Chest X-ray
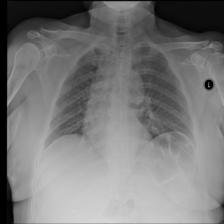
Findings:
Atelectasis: negative
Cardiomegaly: negative
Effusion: negative
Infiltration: positive
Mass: negative
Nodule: negative
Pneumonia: negative
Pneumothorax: negative
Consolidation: negative
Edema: negative
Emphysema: negative
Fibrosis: negative
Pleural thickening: negative
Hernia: negative